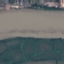
Land use / land cover: River